Field crop: tomato
Growth stage: 2
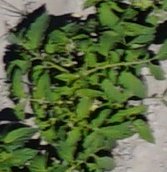
Species: tomato